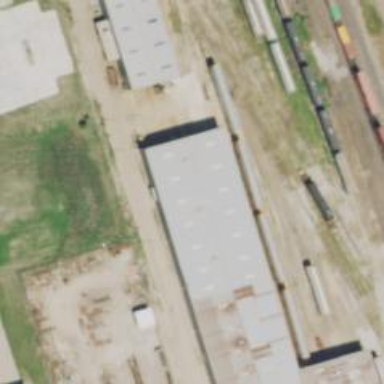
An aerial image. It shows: Railway yard used for servicing trains.